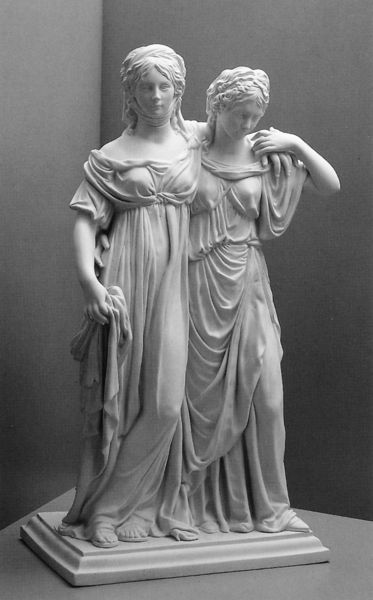
Titel: Doppelstandbild der Prinzessinnen Luise und Friederike von Preußen
Künstler: Johann Gottfried Schadow
Institution: Berlin, Staatliche Porzellan-Manufaktur
Schlagwörter: fuß, gruppe, hand, weiß, frauen, mädchen, finger, frisur, haar, kleid, kleider, marmor, mund, nase, stützen, tuch, jung, arm, augen, falten, sockel, stein, hände, figur, gewand, paar, schulter, skulptur, statue, luise, brüste, umarmung, figuren, angelehnt, sandalen, bildhauerei, faltenwurf, platte, knie, aufstützen, schwestern, stütze, berlin, krank, barfuß, schwester, biedermeier, hilfe, stützend, königin, spielbein, standbein, preußen, mamor, togen, zwillinge, schadow, ung, sklulpturen, fueße